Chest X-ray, PA view. Patient: 24 years old, sex F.
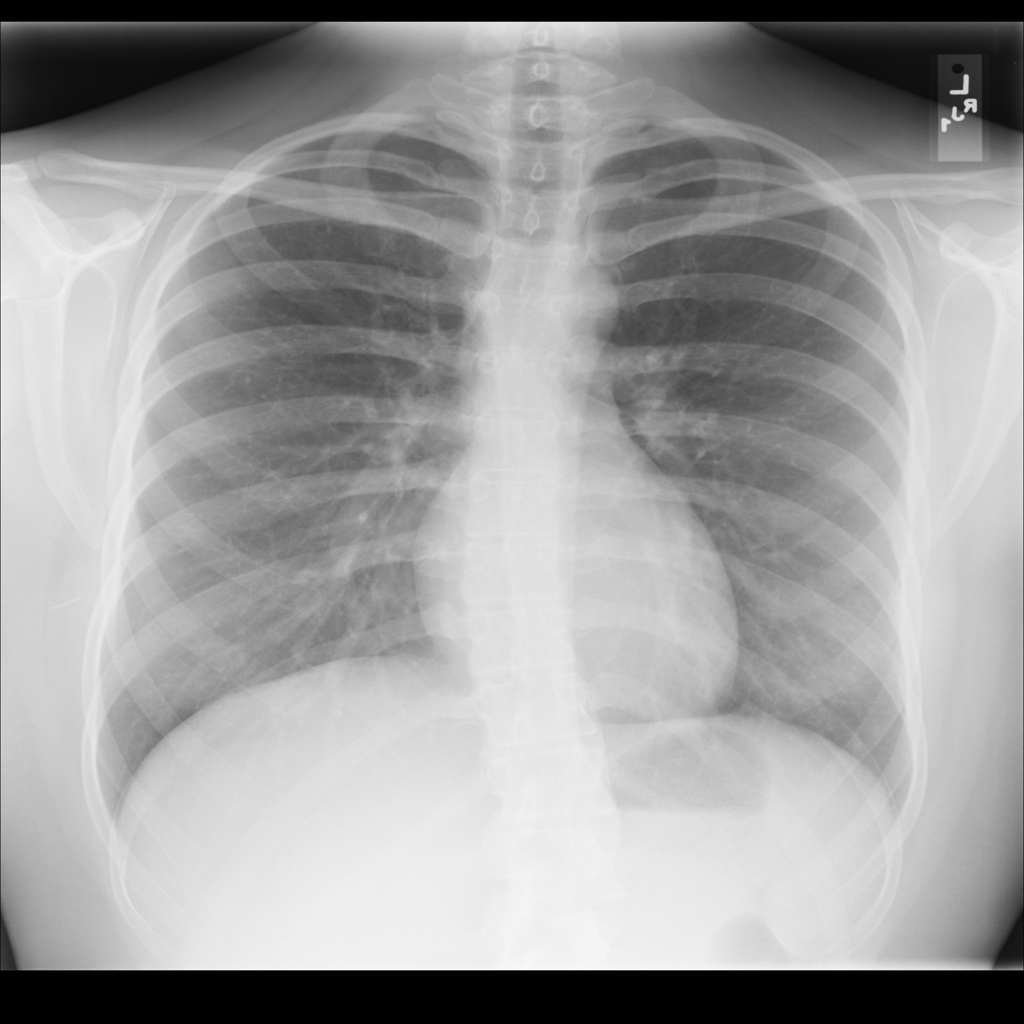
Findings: No Finding